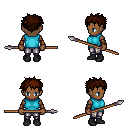
a pixel art fantasy rpg character, female body template, human, dark skin, teal sleeveless shirt, metal pants, brown bedhead hairstyle, leather bracers, black shoes, spear, four views (front, back, left, right), 2x2 character sprite sheet, small pixel art, hard edges, no anti-aliasing